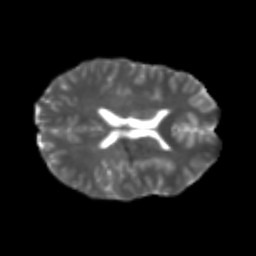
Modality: T2w
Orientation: axial
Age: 21
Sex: female
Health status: healthy
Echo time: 0.074 s